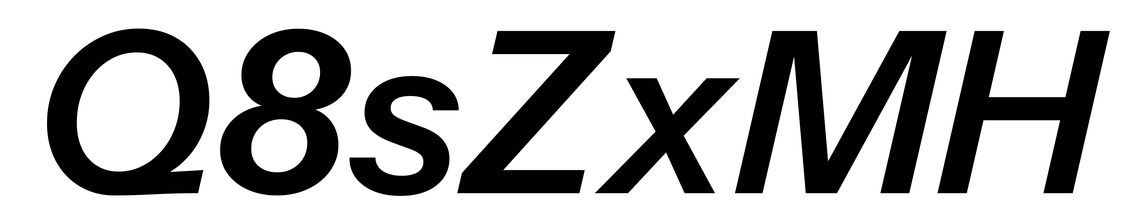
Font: InstrumentSans-Italic_SemiBold_Italic